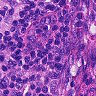
Metastatic tissue present: no